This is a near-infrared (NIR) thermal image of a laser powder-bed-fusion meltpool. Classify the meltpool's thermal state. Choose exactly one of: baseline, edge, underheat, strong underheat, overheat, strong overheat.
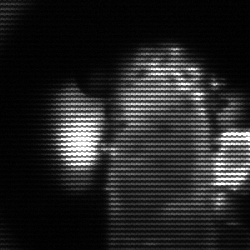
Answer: strong underheat